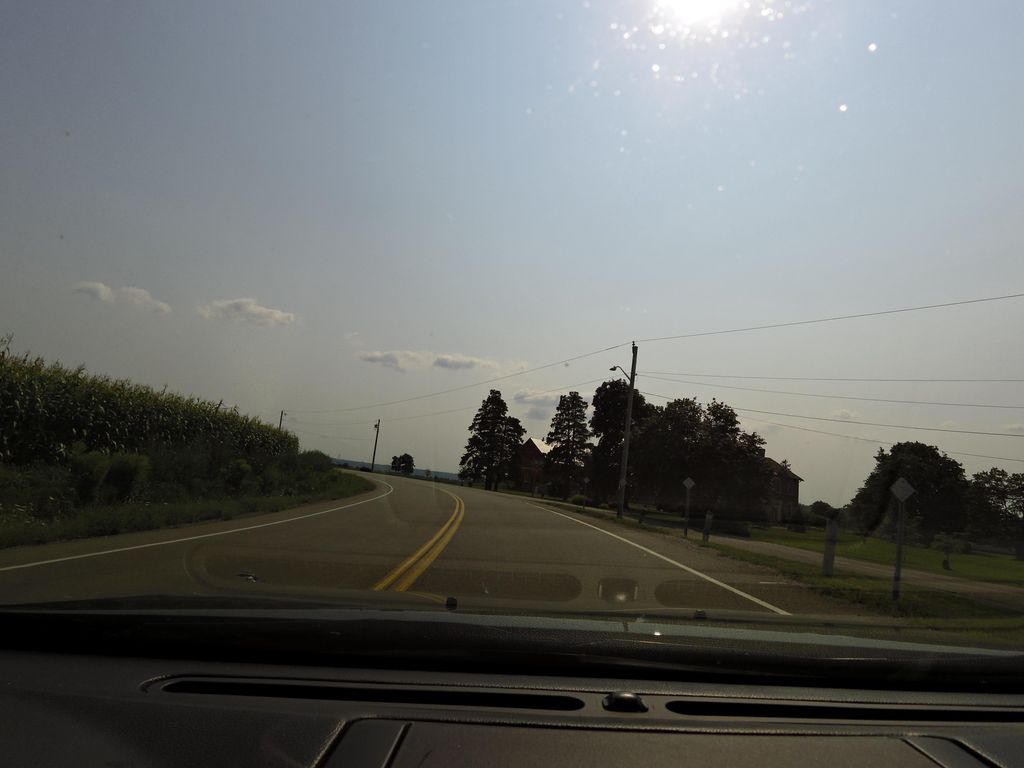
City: hamilton